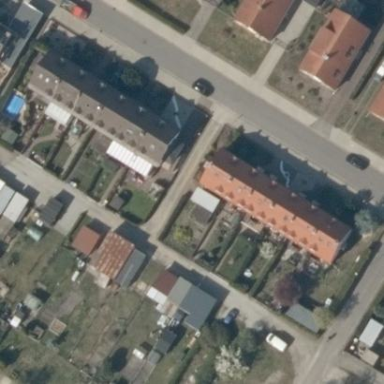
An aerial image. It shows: Terrace building.